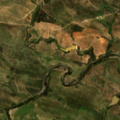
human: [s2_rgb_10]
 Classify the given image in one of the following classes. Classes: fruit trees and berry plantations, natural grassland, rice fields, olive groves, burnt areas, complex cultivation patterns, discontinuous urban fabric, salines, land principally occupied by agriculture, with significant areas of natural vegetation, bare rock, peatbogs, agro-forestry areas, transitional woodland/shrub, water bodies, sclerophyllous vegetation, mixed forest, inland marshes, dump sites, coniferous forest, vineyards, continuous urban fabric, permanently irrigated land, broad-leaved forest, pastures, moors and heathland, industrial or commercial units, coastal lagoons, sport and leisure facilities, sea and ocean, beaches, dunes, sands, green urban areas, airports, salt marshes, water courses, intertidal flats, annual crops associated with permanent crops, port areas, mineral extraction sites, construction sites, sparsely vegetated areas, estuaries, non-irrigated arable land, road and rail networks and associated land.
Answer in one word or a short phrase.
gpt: non-irrigated arable land, transitional woodland/shrub